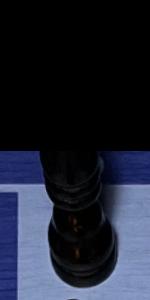
Label: Bishop_Black